Question: I am blending two images with the following code:
'''
+ (UIImage *)xxx_blendedImageWithFirstImage:(UIImage *)image
secondImage:(UIImage *)secondImage
renderedInFrame:(CGRect)frame
alpha:(CGFloat)alpha {
UIGraphicsBeginImageContextWithOptions(frame.size, NO, UIScreen.mainScreen.scale);
[image drawInRect:frame];
[secondImage drawInRect:frame blendMode:kCGBlendModeNormal alpha:alpha];
UIImage *newImage = UIGraphicsGetImageFromCurrentImageContext();
UIGraphicsEndImageContext();
return newImage;
}
'''
This code is called in an 'IBAction' for a 'UISlider', so that it is called on every slider position change. This is the memory footprint for this code:

It takes 230 MB and then fails due to memory pressure.
How to make this code working properly?
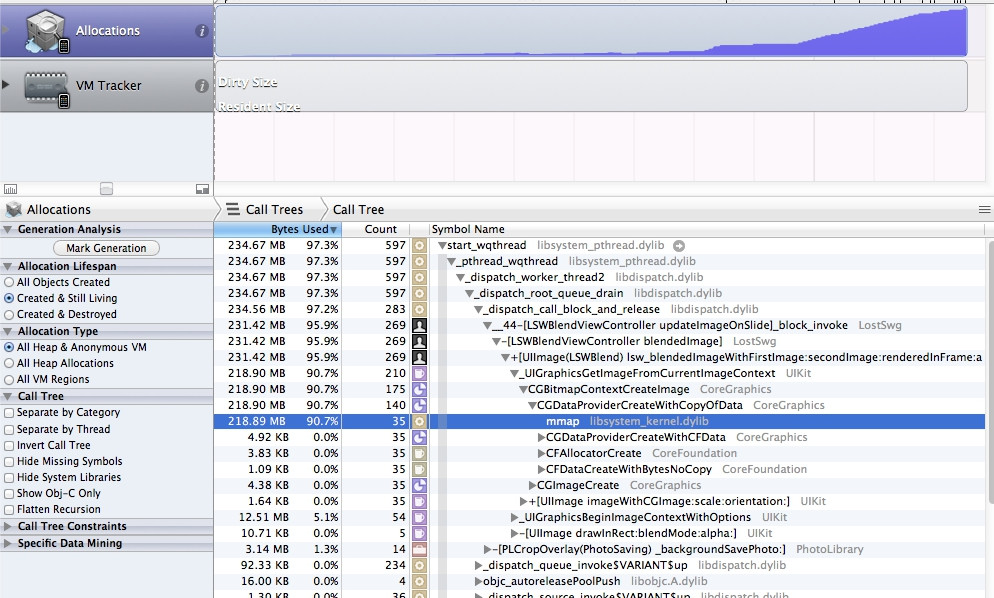
Answer: After adding '@autoreleasepool':
'''
+ (UIImage *)xxx_blendedImageWithFirstImage:(UIImage *)image
secondImage:(UIImage *)secondImage
renderedInFrame:(CGRect)frame
alpha:(CGFloat)alpha {
UIImage *newImage = nil;
@autoreleasepool {
UIGraphicsBeginImageContextWithOptions(frame.size, NO, UIScreen.mainScreen.scale);
[image drawInRect:frame];
[secondImage drawInRect:frame blendMode:kCGBlendModeNormal alpha:alpha];
newImage = UIGraphicsGetImageFromCurrentImageContext();
UIGraphicsEndImageContext();
}
return newImage;
}
'''
Maybe, there should be some manual release, however now the memory footprint looks like: